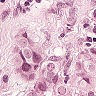
Metastatic tissue present: yes